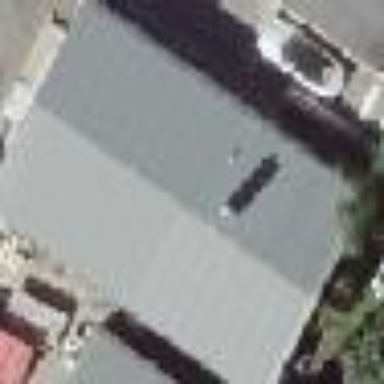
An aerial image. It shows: Industrial building with gabled roof.